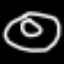
Label: donut